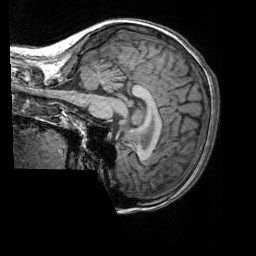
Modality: T1w
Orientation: sagittal
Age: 28
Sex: female
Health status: healthy
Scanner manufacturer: siemens
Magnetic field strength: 3 T
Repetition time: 2.3 s
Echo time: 0.00303 s